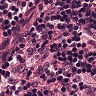
Metastatic tissue present: no